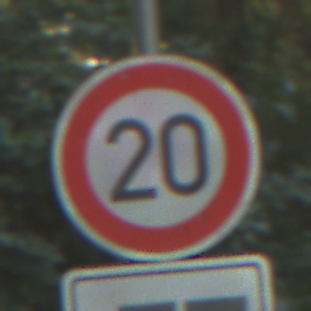
Verkehrszeichen: Geschwindigkeit20
Zusatzzeichen unten: HinweisDurchSinnbild16
Umgebung: Outdoor, Nature
Tageszeit: MorningAfternoon
Wetter: Clear
Licht: Natural
Jahreszeit: NotSpecified
Kontrast: LowContrast